Field crop: maize
Growth stage: 1
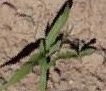
Species: maize